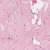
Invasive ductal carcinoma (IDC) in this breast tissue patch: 0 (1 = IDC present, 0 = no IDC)